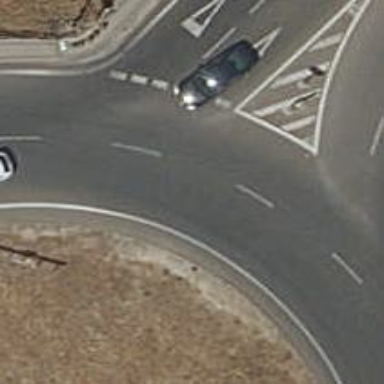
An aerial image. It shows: Primary highway with asphalt surface leading to roundabout.